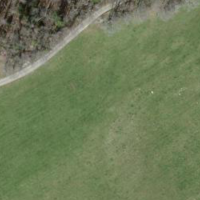
EUNIS habitat code: 52
Species observed at this site:
Primula veris